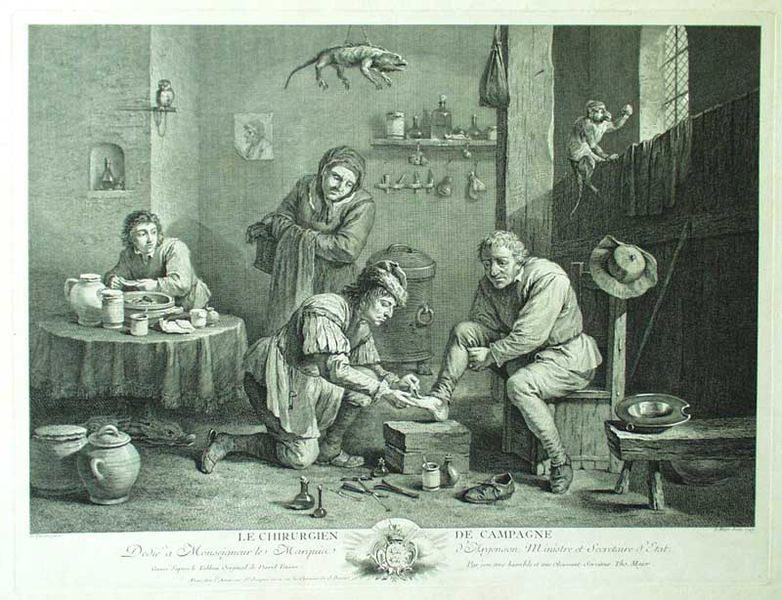
Titel: Le chirurgien de campagne
Künstler: Thomas Major
Standort: Karlsruhe
Institution: Staatliche Kunsthalle Karlsruhe
Schlagwörter: fuß, mann, schatten, vogel, weiß, frauen, menschen, sitzen, fenster, frankreich, frau, glas, holz, hut, hüte, männer, pfeiler, raum, schwarz, stuhl, säule, tisch, zeichnung, zimmer, tier, tiere, tuch, haube, leute, alt, hemd, mütze, regal, alte, halten, kragen, schale, schüssel, teller, bild, holland, innenraum, niederlande, porträt, tischdecke, tischtuch, land, interieur, kelch, kind, bauern, landleben, ofen, affe, kanne, krug, topf, füße, holzschnitt, schrift, bilder, schuhe, grafik, graphik, bank, hocker, schemel, französisch, essen, goya, korb, vasen, kammer, nagel, nische, hängen, zeh, geschirr, druck, druckgraphik, schnitt, druckgrafik, radierung, stich, schwarzweiß, knien, kiste, zoo, arzt, medizin, schuh, untersuchung, wappen, karaffe, visite, küche, handwerk, krüge, hilfe, schmerz, echse, skeptisch, dürer, zuschauen, kupferstich, alte frau, schmerzen, eule, kannen, kröte, leisten, kessel, eidechse, herd, schuhmacher, schuster, bord, fussbank, mediziner, frühe neuzeit, wohnstube, splitter, regalbrett, chamäleon, helfer, heilen, bader, praxis, dorn, dornauszieher, behandlung, apotheker, operation, chirurg, fußpflege, leguan, want, enschen, krg, borg, landarzt, behandeln, tisvhdecke, das handwerk, chirurgien, sxhuhmacher, behandlungszimmer, arztpraxis, chirug